Brain MRI, t2w sequence, axial 2D slice.
Patient: age 44, sex F, weight 95 kg, height 1.95 m
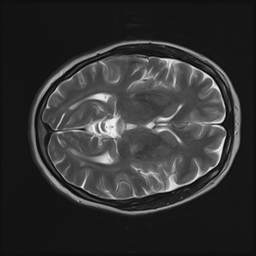